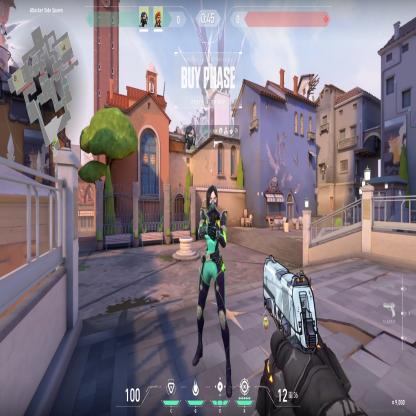
Label: teammate